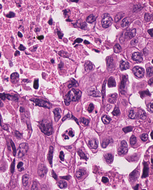
Tumor epithelial tissue: yes
Tumor-associated stroma tissue: no
Normal tissue: no